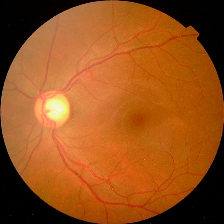
Diabetic retinopathy grade: No DR